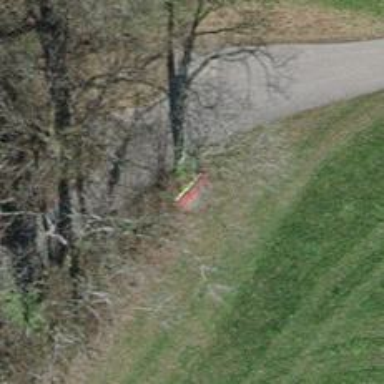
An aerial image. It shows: Bench.